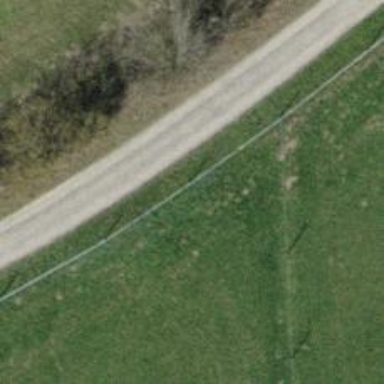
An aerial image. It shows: Fence.